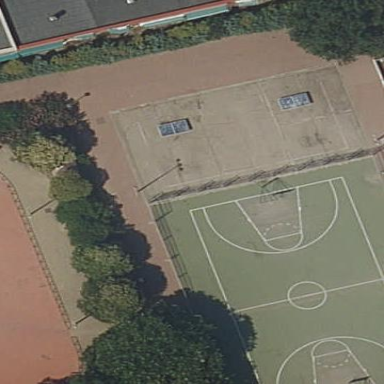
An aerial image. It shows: Basketball court on leisure land pitch.